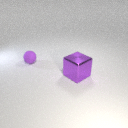
large purple metal cube in front of small purple rubber sphere